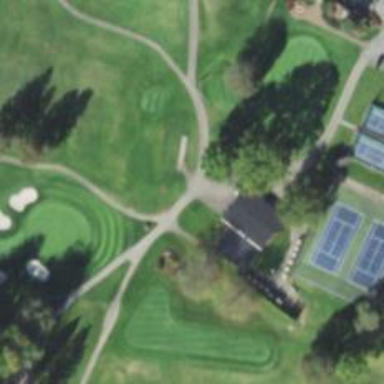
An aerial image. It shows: Path used for both walking and golf.